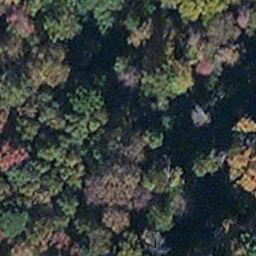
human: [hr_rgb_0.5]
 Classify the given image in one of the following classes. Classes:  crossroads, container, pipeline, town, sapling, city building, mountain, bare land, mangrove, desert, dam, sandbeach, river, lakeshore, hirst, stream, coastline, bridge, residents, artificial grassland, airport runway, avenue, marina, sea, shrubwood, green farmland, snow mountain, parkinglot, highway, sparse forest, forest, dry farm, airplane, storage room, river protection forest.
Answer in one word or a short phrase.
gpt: mangrove